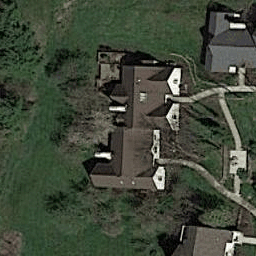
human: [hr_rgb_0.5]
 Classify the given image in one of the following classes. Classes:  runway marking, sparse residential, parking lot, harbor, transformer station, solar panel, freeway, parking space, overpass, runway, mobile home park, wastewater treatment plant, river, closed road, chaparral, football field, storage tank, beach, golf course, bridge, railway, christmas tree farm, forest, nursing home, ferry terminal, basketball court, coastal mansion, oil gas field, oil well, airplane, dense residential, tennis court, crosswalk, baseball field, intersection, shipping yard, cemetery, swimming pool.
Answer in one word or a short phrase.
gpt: sparse residential